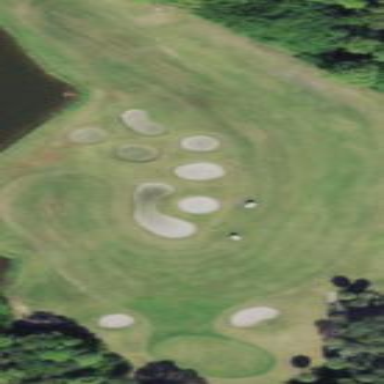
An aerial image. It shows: Golf fairway surrounded by grass.